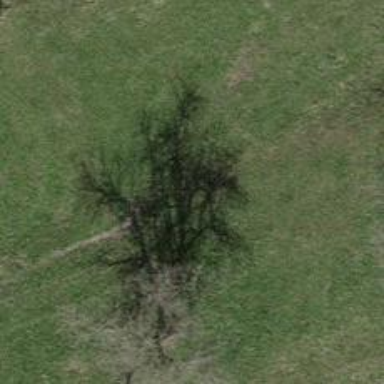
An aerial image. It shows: Beautiful tree in nature.